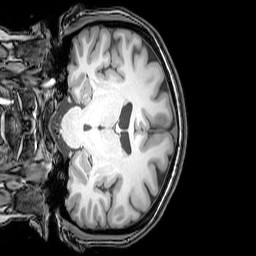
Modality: T1w
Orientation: coronal
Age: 25
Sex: female
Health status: healthy
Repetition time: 0.081 s
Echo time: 0.037 s